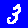
Digit: 3